Aerial crown-view tile of a tropical tree (Barro Colorado Island, Panama), acquired 20240716:
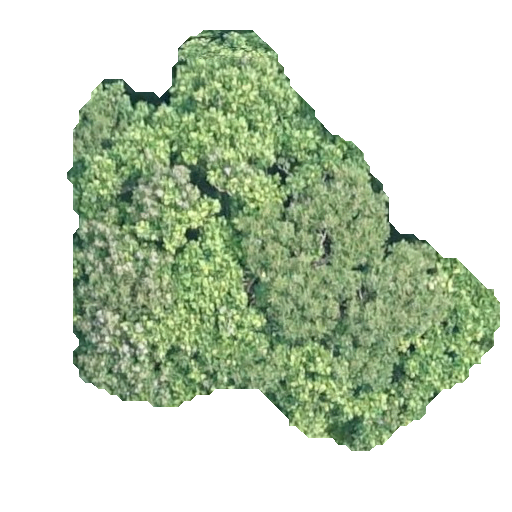
Species: Dipteryx oleifera
GBIF accepted scientific name: Dipteryx oleifera
Crown area: 180.172 m²